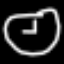
Label: clock